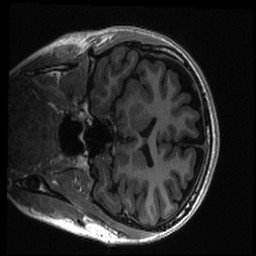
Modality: T1w
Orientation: coronal
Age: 20
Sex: female